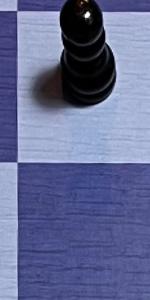
Label: Empty